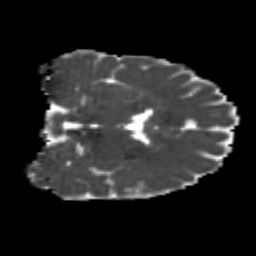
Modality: MD
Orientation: coronal
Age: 25
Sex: male
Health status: healthy
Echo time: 0.074 s